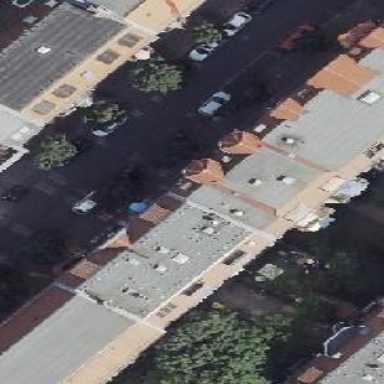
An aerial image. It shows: Unique apartment building with double saltbox roof shape.